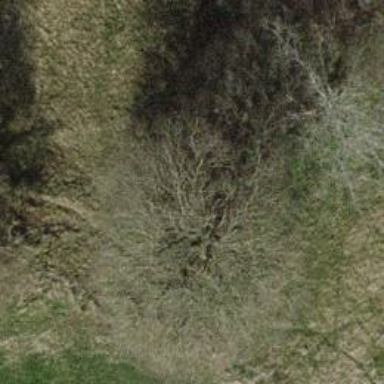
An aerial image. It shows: Single tag "natural: tree."